Question: I am having trouble figuring out how to get the status bar in ios 7 to use the color of my nav bar. I am using 'UINavigationController' in conjunction with the 'SWRevealController' library for the sliding menu nav.
This is how a page looks right now:

I want the status bar to inherit the gray color of the nav bar. How can I do this?
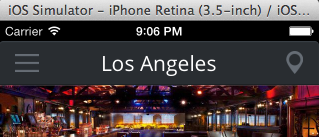
Answer: You can modify your project's Info.plist and set 'View controller-based status bar appearance' as NO
In AppDelegate you have to add
'''
[[UIApplication sharedApplication] setStatusBarStyle:UIStatusBarStyleLightContent];
'''
to AppDelegates didFinishLaunchingWithOptions Method.
Hopefully it will works for you.